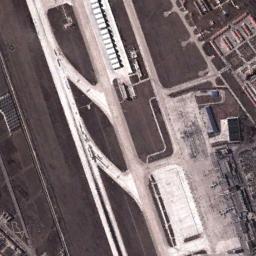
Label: airport